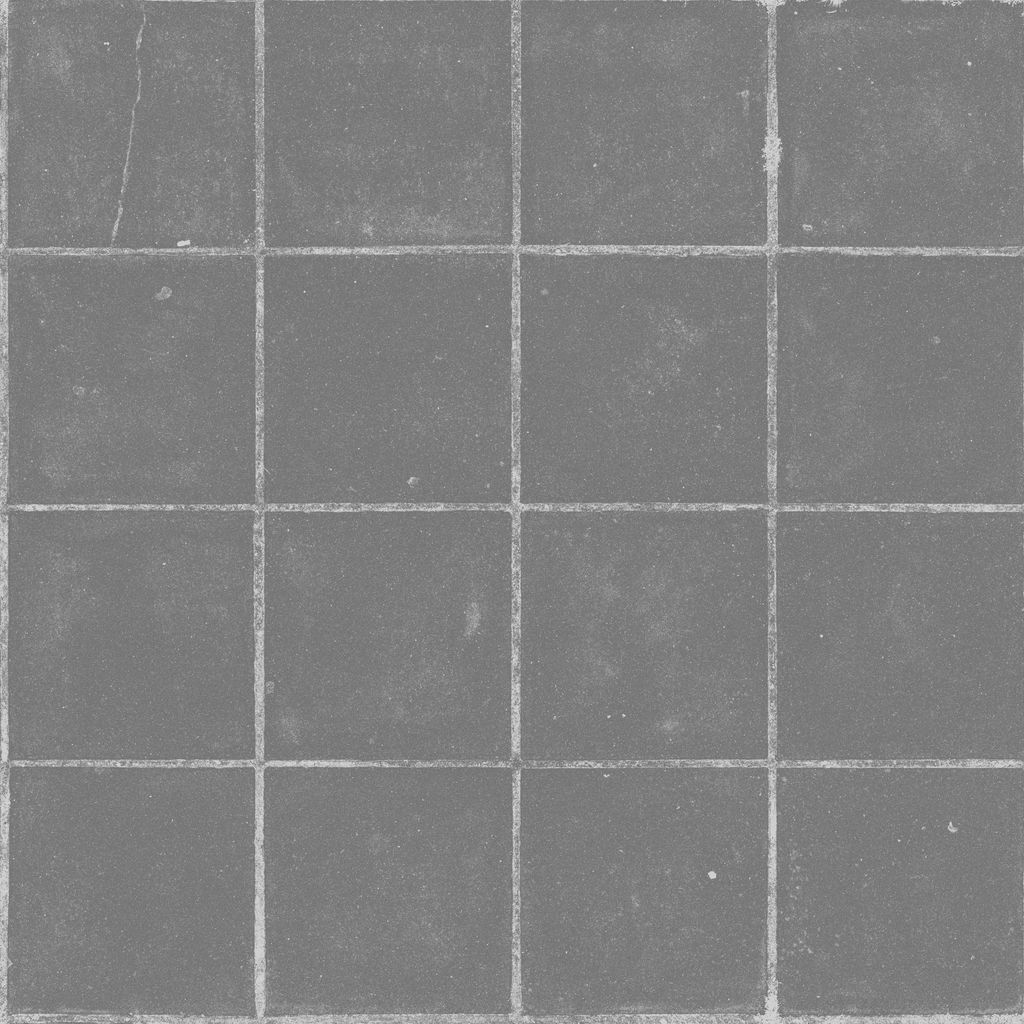
Texture map type: Roughness